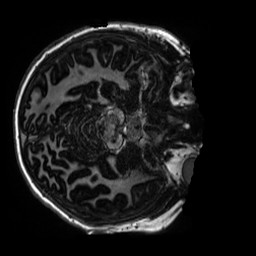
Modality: MP2RAGE
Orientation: axial
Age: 11
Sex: male
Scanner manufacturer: siemens
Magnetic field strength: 3 T
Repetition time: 4 s
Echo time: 0.00303 s